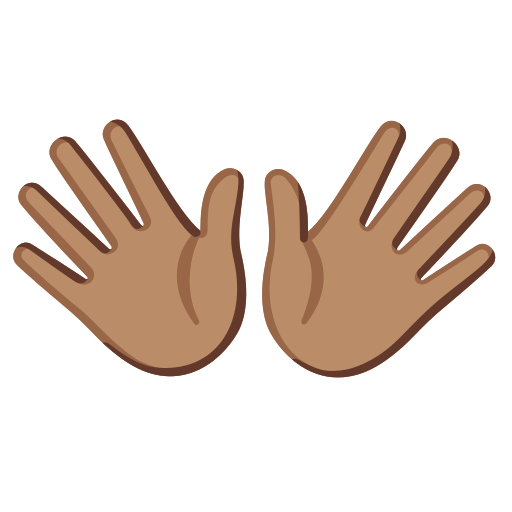
Emoji: 👐🏽